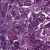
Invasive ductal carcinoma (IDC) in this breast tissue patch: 1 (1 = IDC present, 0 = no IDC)